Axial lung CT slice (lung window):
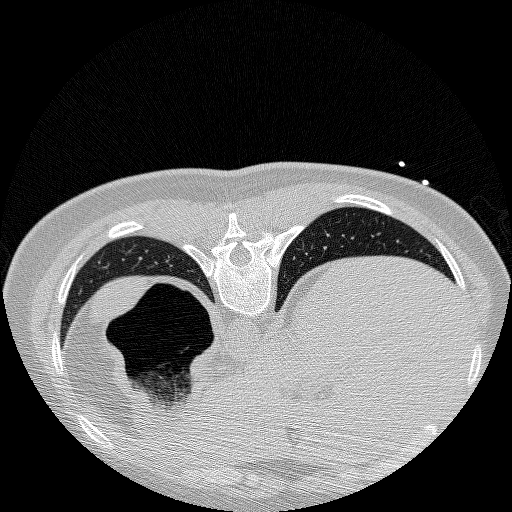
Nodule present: no